Field crop: tomato
Growth stage: 1
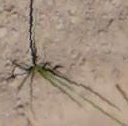
Species: cyperus